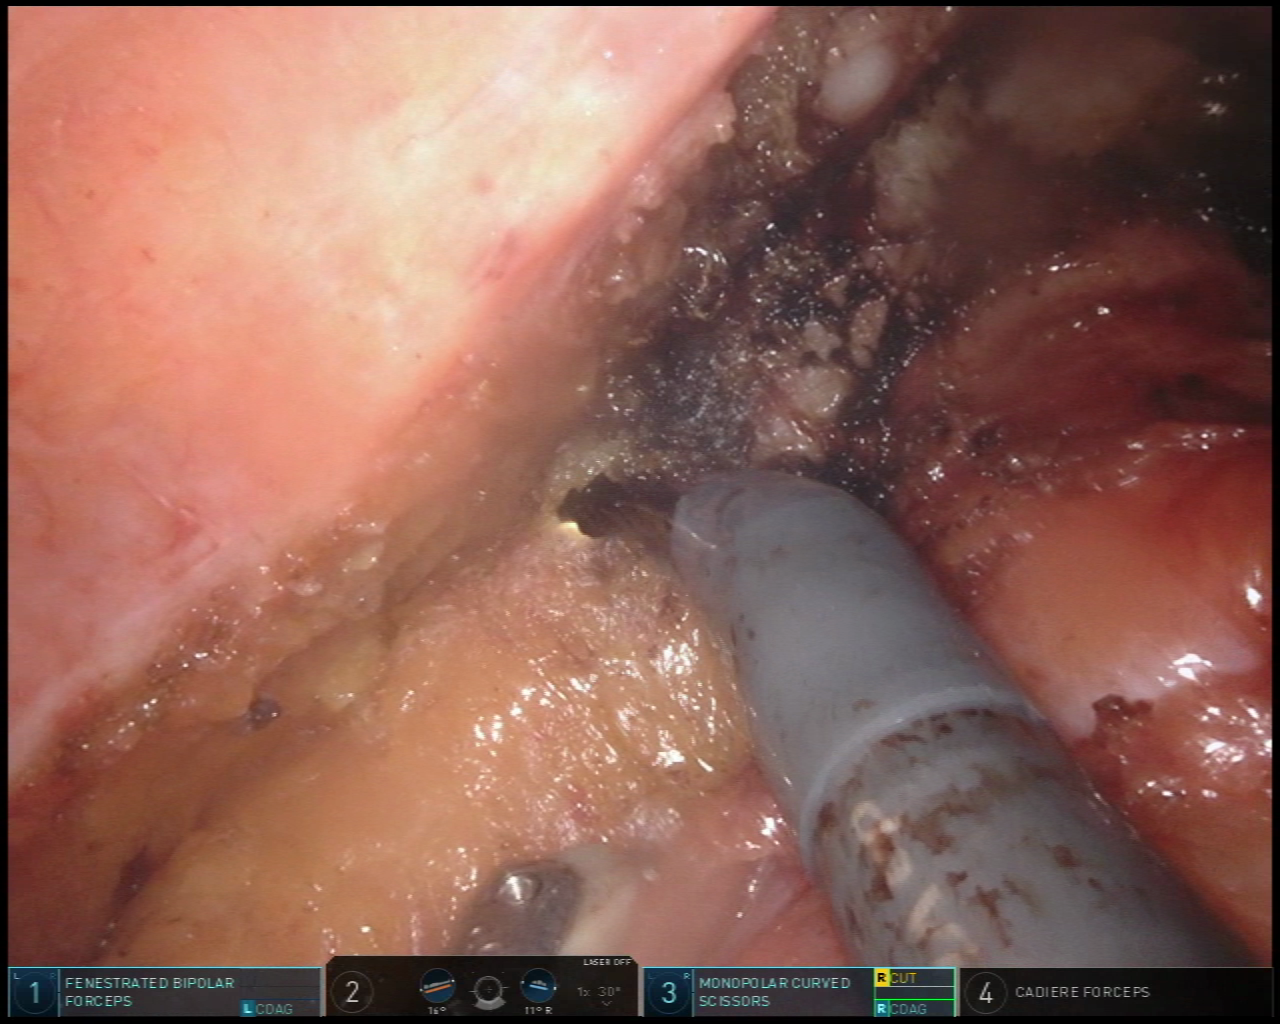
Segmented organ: vesicular_glands
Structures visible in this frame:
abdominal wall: no
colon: no
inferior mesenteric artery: no
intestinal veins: no
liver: no
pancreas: no
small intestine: no
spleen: no
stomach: no
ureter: no
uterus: no
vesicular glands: yes